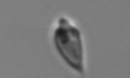
Label: Oxytoxum